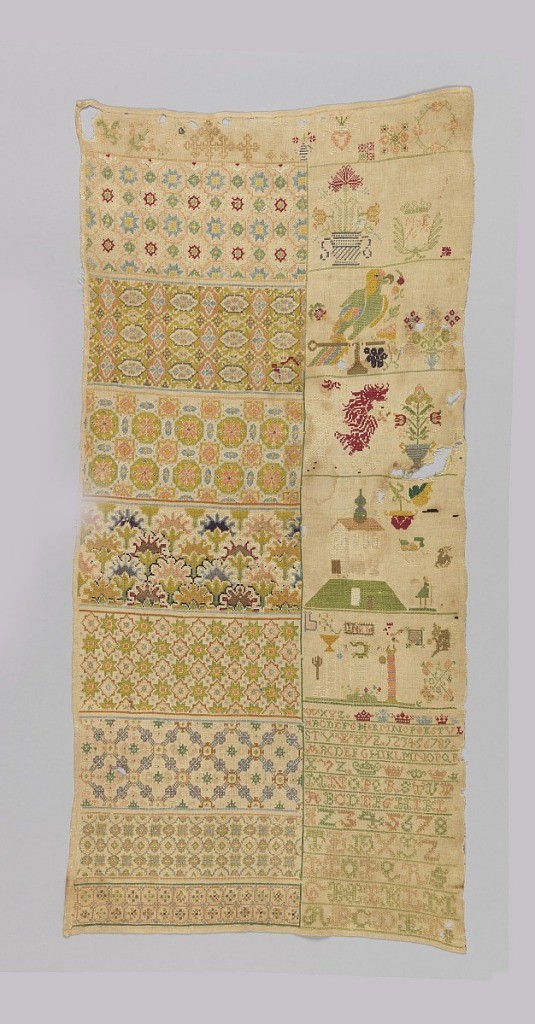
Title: Sampler
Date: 17th century
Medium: silk embroidery on linen foundation Technique: embroidered in cross, eyelet, and double running stitches on a plain weave foundation
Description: Bands of geometric pattern at left resembling mosaic tile work.  At right, spot motifs followed by alphabets and numerals.